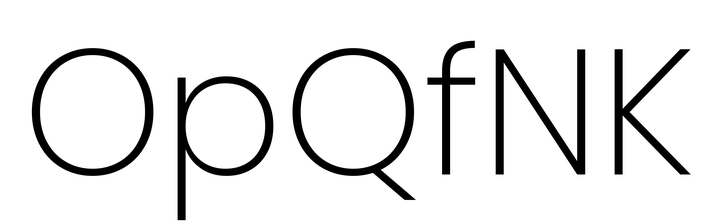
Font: Poppins-ExtraLight